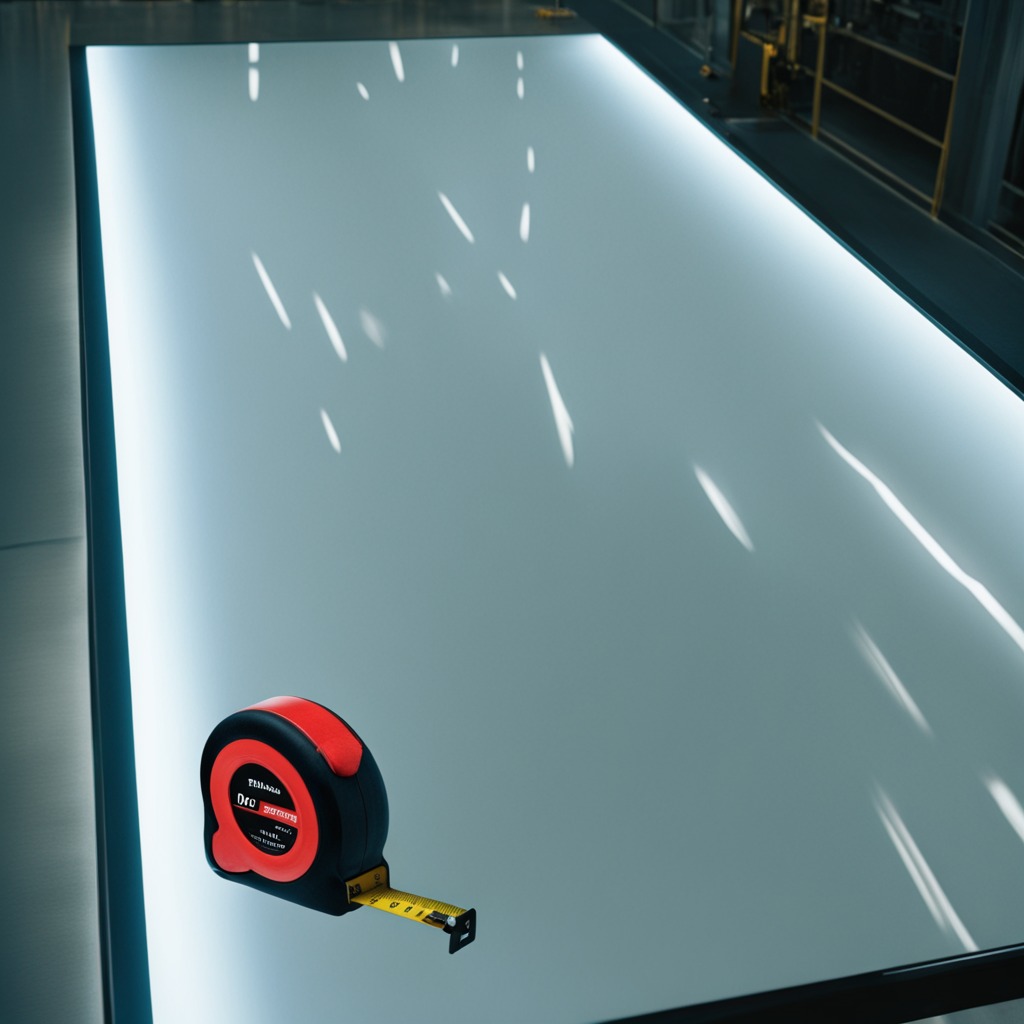
A measuring tape is lying on a high-gloss table in a ship maintenance bay industrial lighting.